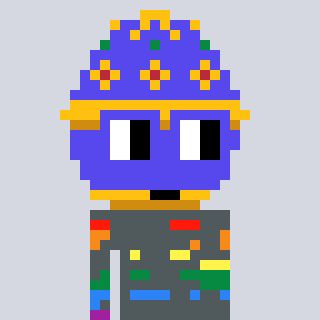
a pixel art character with square blue glasses, a faberge-shaped head and a green-colored body on a cool background